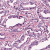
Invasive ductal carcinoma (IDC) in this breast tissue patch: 1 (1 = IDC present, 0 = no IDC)